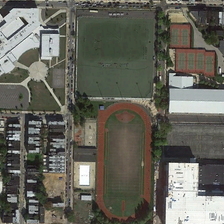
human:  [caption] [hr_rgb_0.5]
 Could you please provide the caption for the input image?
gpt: this is a runway, a lawn , land and some buildings .

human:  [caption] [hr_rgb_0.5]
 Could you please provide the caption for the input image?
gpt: a playground and seven tennis courts are surrounded by buildings with parking lots in a school .

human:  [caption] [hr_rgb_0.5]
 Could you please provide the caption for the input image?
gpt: it is red, dark green, white, black and brown .

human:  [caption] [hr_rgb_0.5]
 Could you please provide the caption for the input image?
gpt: a playground and seven tennis courts are surrounded by buildings with parking lots in a school .

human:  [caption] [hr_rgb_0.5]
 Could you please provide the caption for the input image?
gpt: this is a runway, a lawn , land and some buildings .